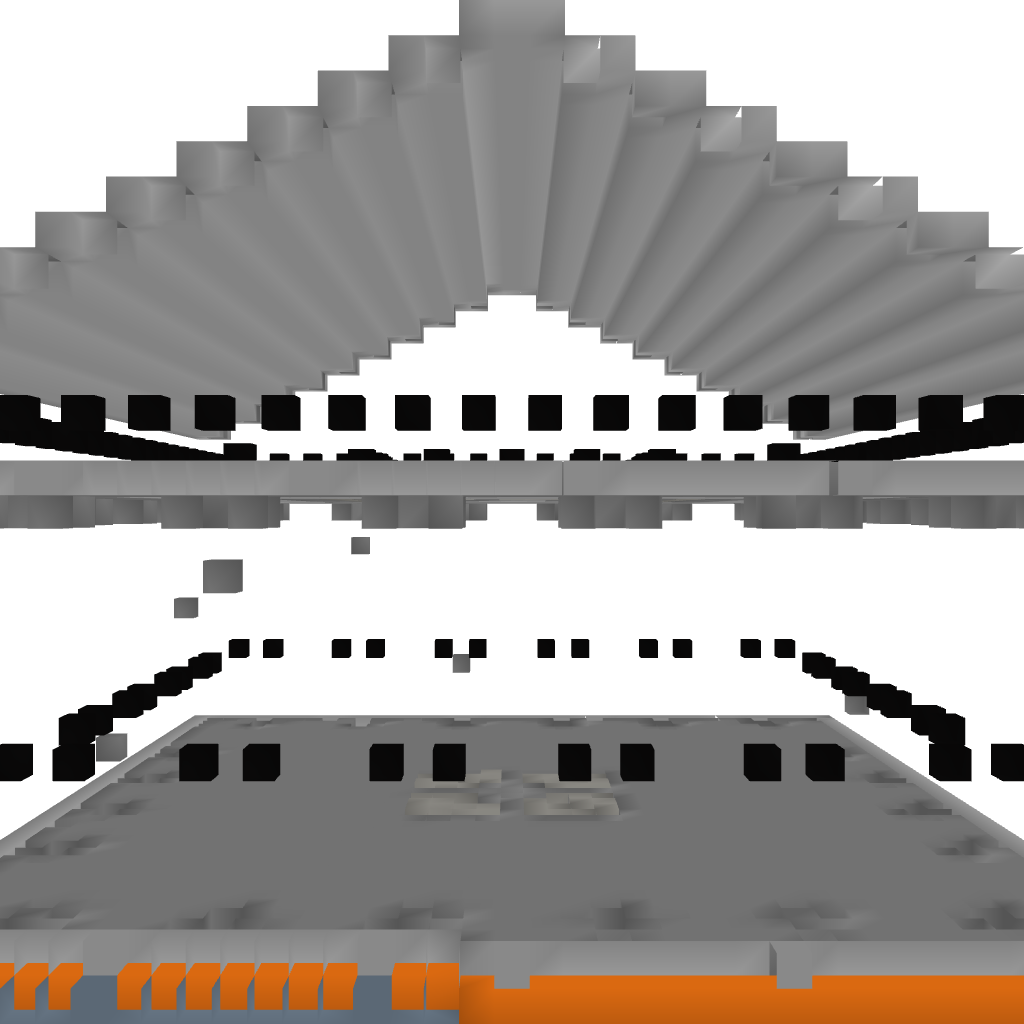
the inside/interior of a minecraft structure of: Tempel-Zeus